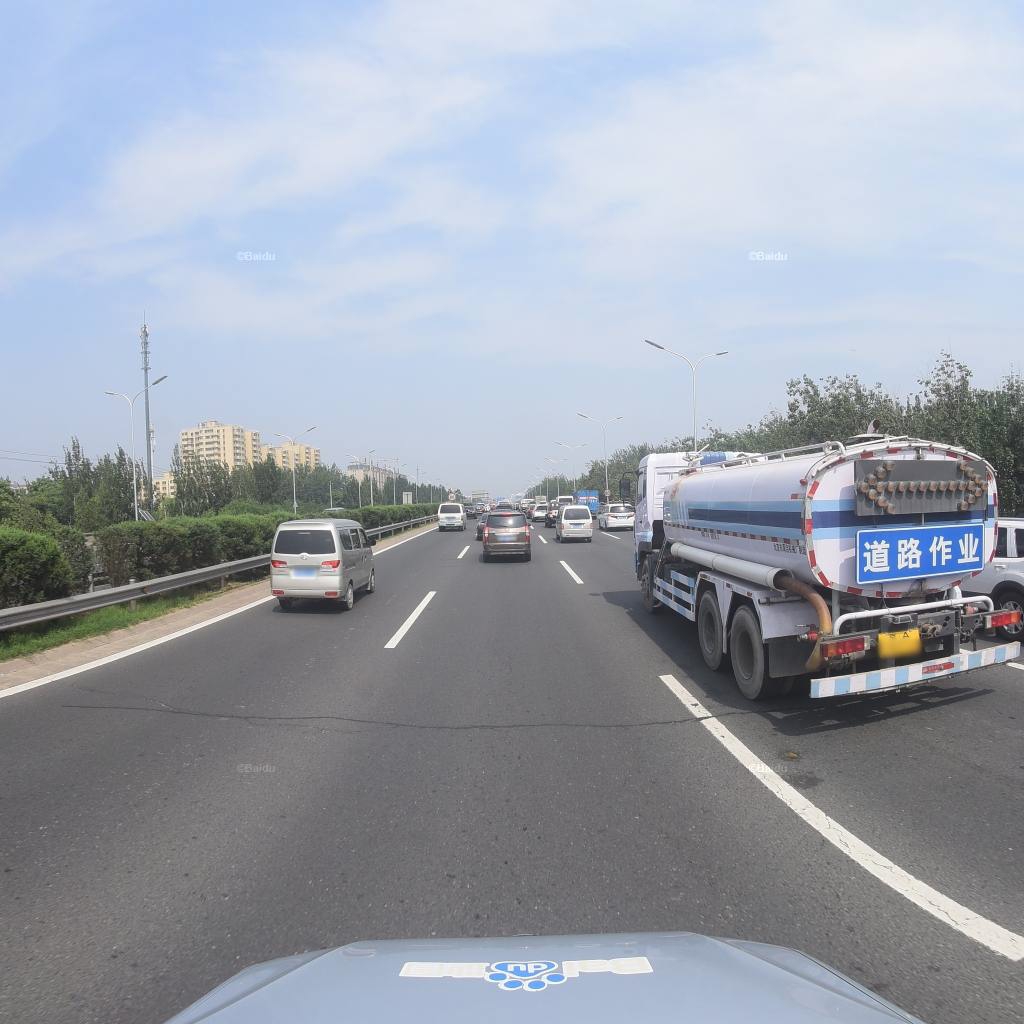
Region: Fengtai
Road damage annotations: pothole, transverse patch